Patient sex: F
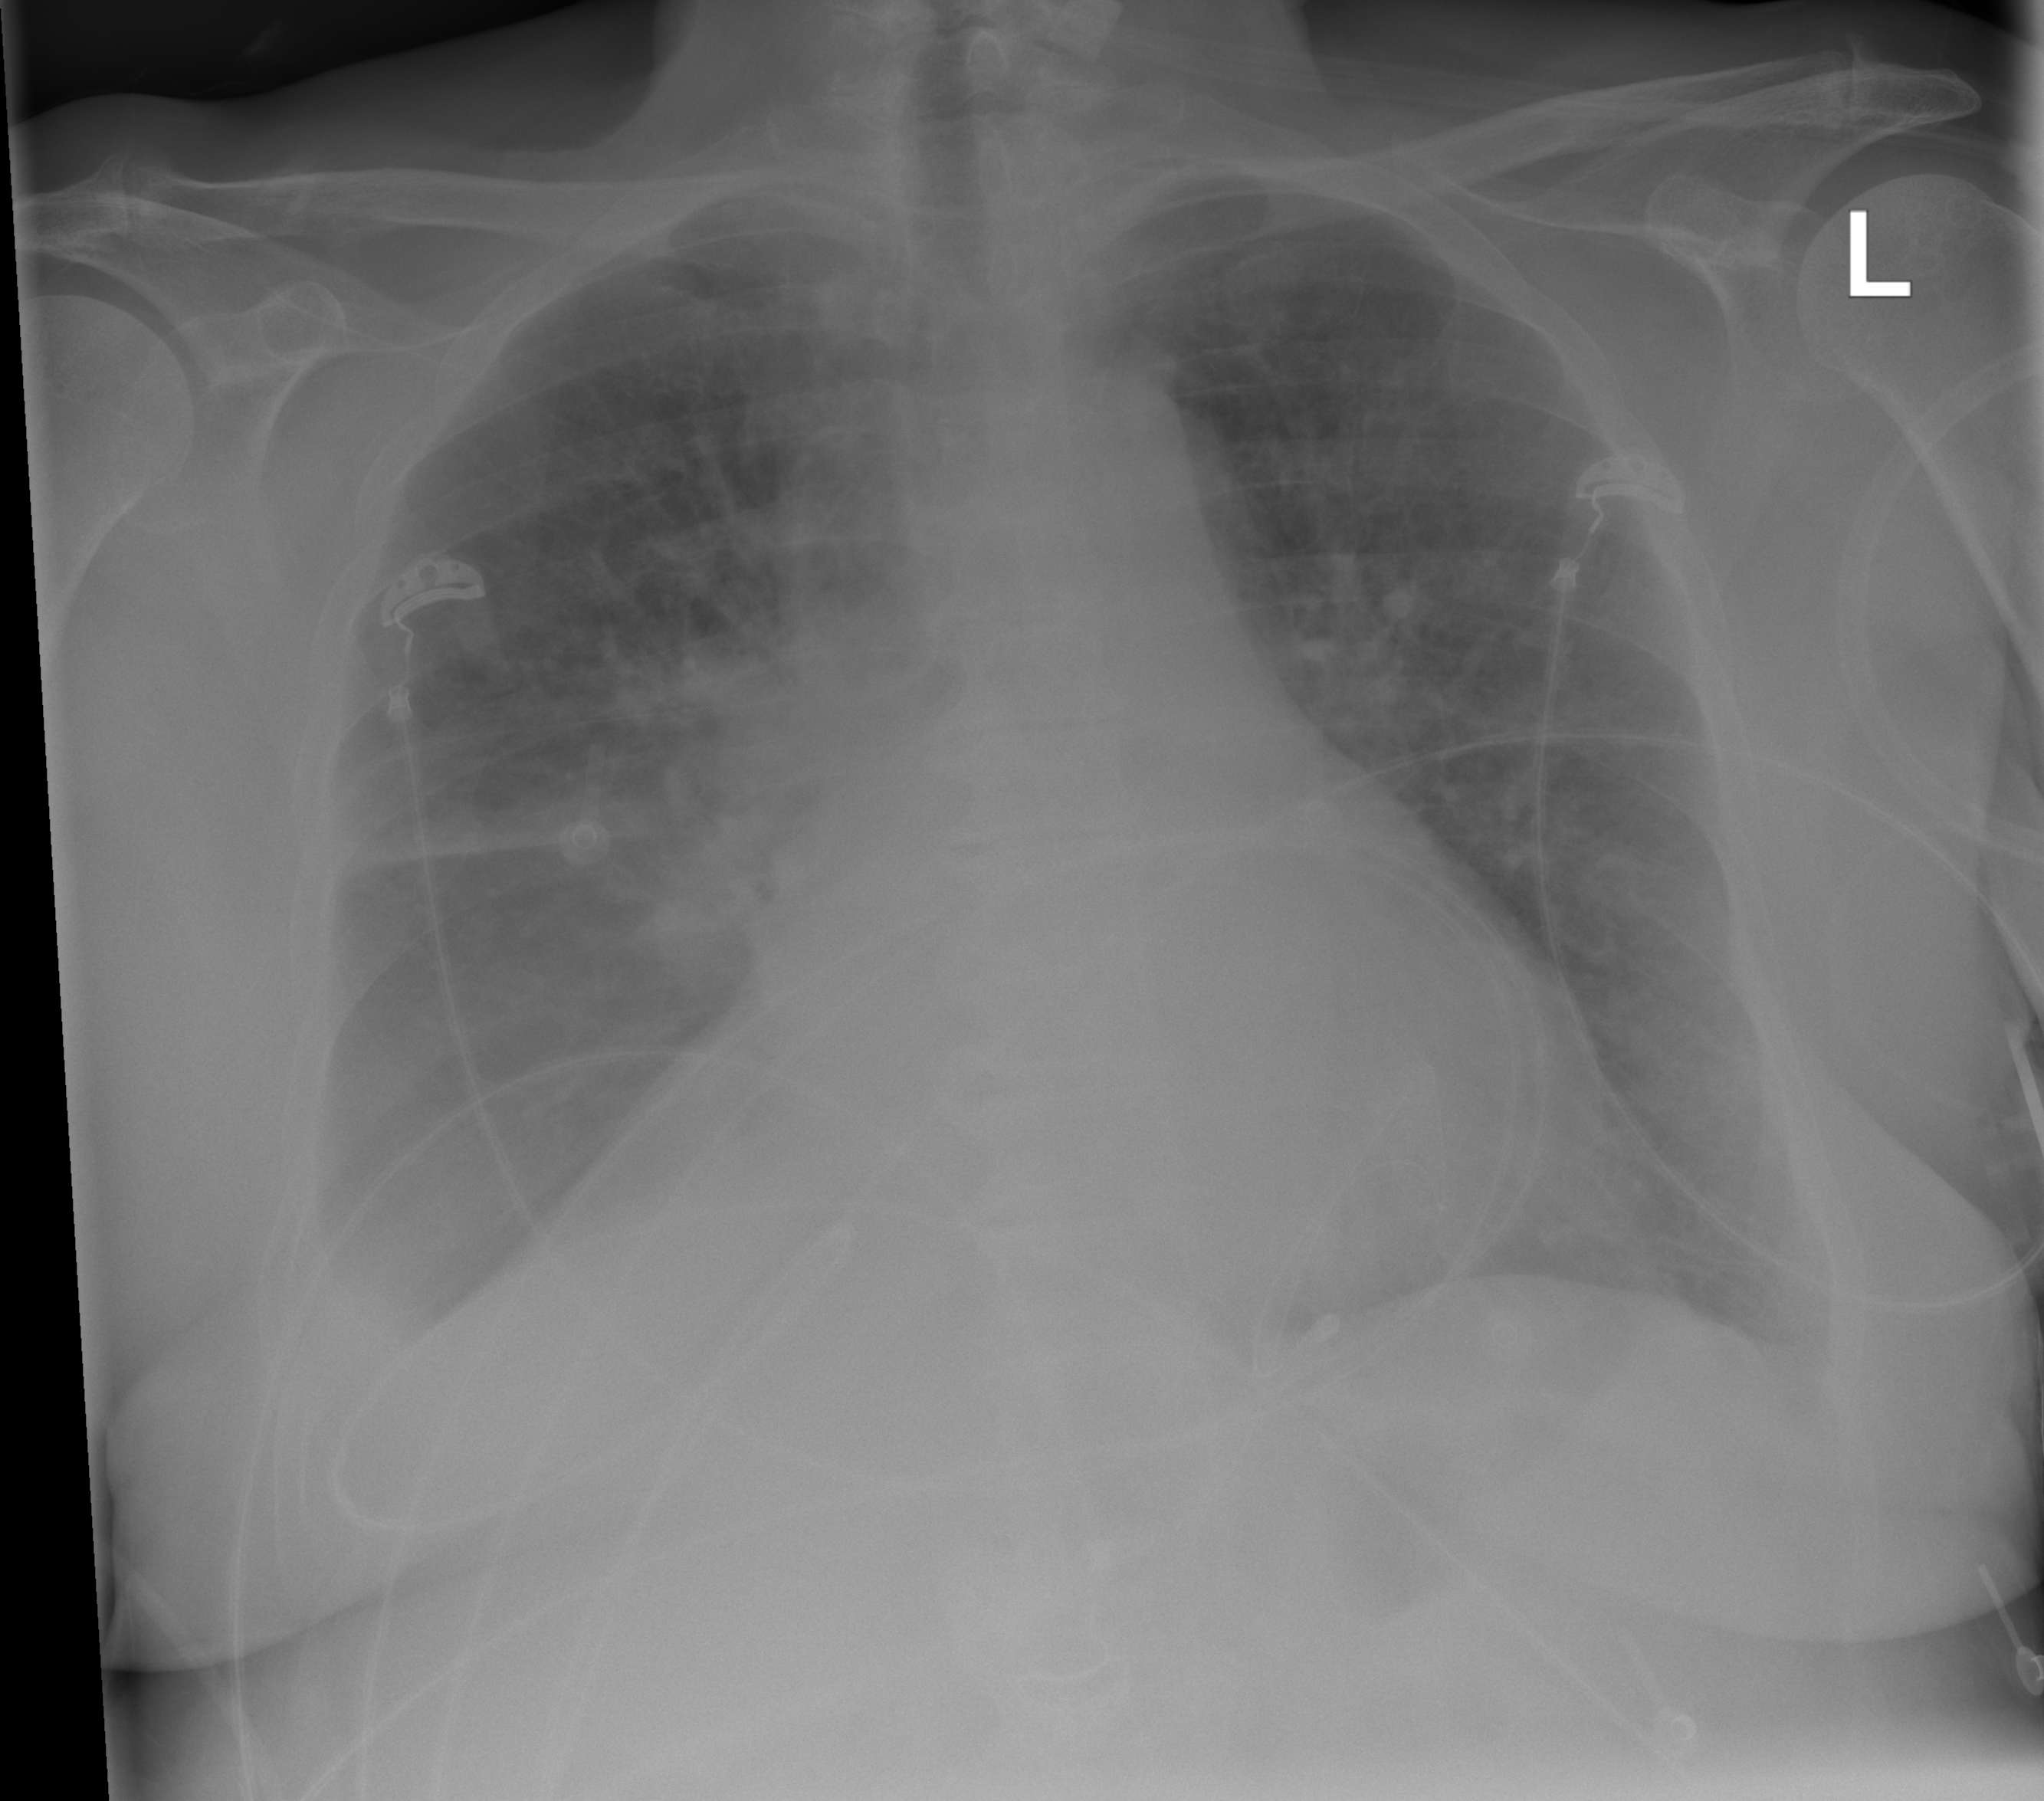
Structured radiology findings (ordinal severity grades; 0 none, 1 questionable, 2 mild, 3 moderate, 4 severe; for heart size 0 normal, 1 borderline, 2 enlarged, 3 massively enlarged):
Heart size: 2
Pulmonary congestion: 1
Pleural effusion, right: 2
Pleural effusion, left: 1
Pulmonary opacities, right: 0
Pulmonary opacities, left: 0
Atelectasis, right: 1
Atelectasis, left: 1